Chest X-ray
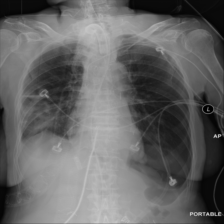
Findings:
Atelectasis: negative
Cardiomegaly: negative
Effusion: negative
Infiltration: positive
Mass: negative
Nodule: negative
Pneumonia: negative
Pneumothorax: negative
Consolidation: negative
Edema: negative
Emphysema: negative
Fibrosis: negative
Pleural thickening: positive
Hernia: negative